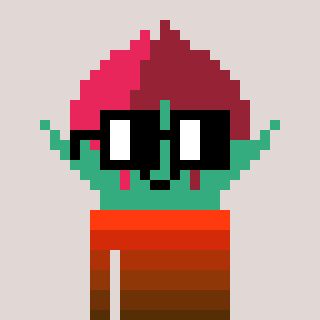
a pixel art character with square black glasses, a rosebud-shaped head and a magenta-colored body on a warm background